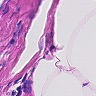
Metastatic tissue present: no